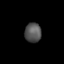
Tissue: lung
Cell type: Epithelial cells
Senescence score: 0.1762
Nuclear area (px): 318
Mean DAPI intensity: 83.459